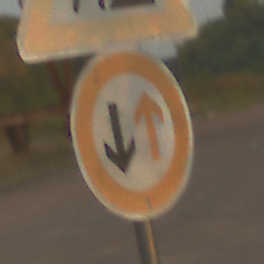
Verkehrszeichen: VorrangDesGegenverkehrs
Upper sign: Arbeitsstelle
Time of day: SunriseSunset
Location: Outdoor (Suburban)
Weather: PartlyCloudy
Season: NotSpecified
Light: Natural